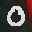
Label: 0